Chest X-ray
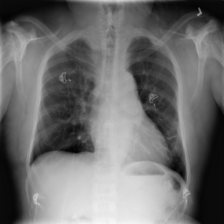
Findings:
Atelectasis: negative
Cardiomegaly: negative
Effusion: negative
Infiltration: positive
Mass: negative
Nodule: negative
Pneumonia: negative
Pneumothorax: negative
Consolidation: negative
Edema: negative
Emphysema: negative
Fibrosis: negative
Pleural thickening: negative
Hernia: negative